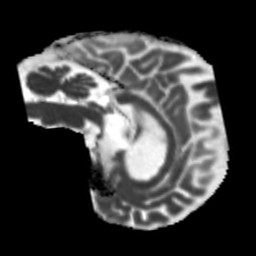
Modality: MD
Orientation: sagittal
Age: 75
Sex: male
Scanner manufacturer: siemens
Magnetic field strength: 3 T
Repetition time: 5.25 s
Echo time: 0.08 s